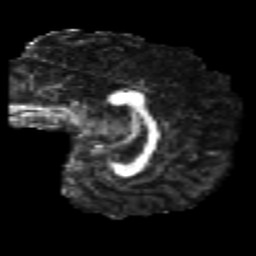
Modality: FA
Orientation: sagittal
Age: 26
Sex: male
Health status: healthy
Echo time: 0.074 s